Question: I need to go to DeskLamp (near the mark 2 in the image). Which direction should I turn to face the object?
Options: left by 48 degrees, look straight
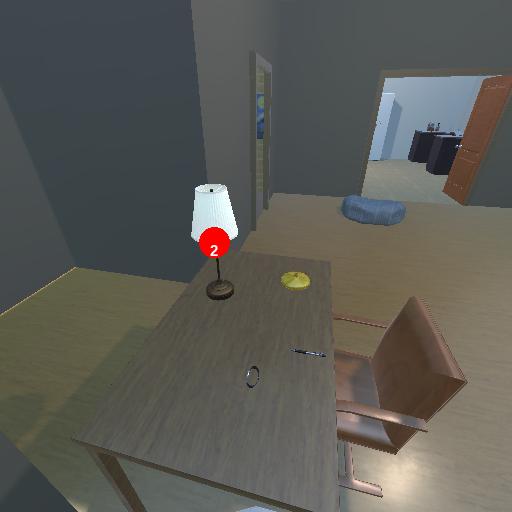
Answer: left by 48 degrees